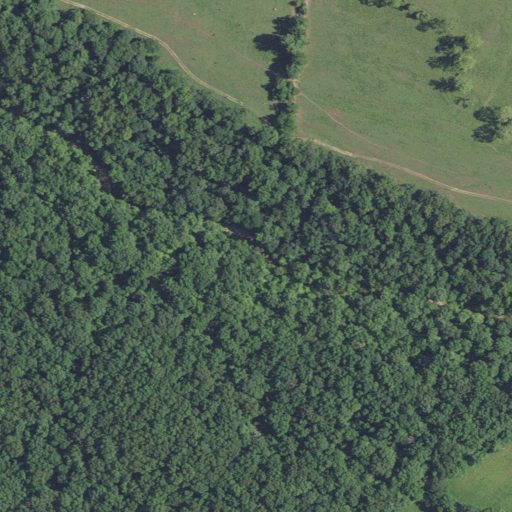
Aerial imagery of valley in Missouri named Andy Jack Hollow containing deciduous forest, pasture, and grassland